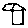
Label: house